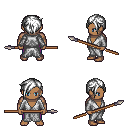
a pixel art fantasy rpg character, male body template, human, dark skin, white robe, magenta pants, white pixie cut hairstyle, spear, four views (front, back, left, right), 2x2 character sprite sheet, small pixel art, hard edges, no anti-aliasing